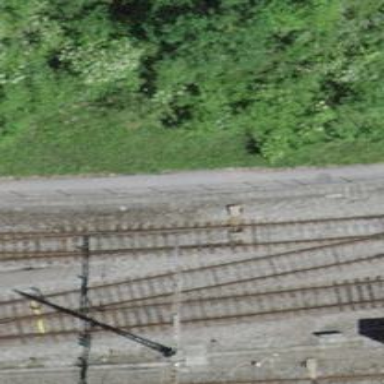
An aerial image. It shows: Railway siding with one electrified track and contact line for powering the train.